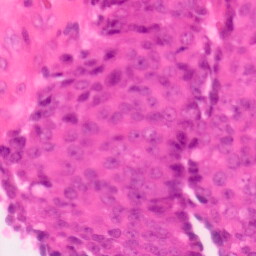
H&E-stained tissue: Colon